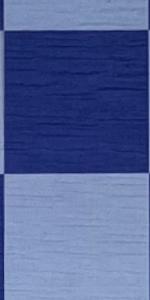
Label: Empty